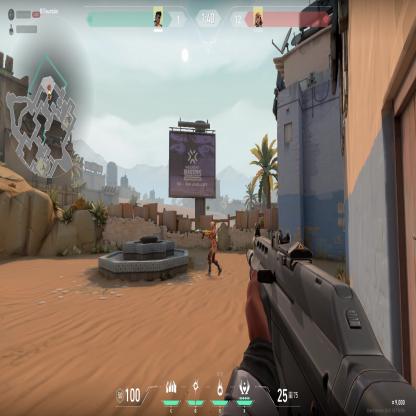
Label: enemy